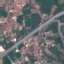
Land use / land cover class: Highway